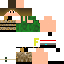
A male human skin with medium skin, wearing brown long hair dressed in a green_skin tshirt and brown pants, featuring a closed mouth.